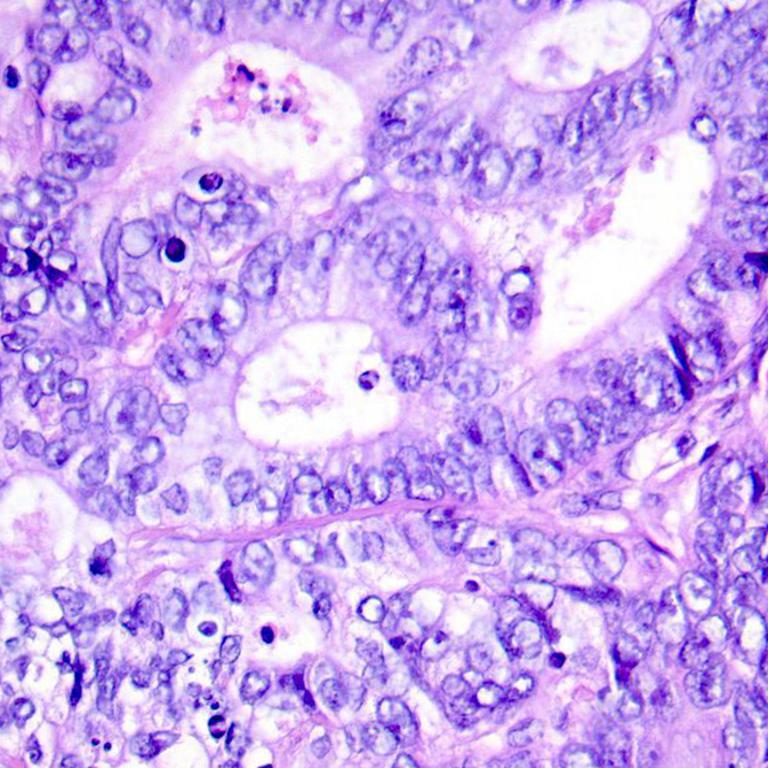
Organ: colon
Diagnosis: adenocarcinomas